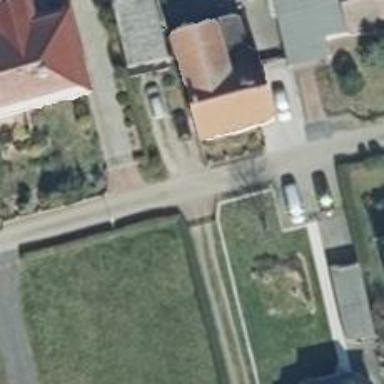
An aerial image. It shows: Residential road.